Question: I try to build a stacked bar chart with varying widths, so that the width indicates the mean amount of an allocation, whereas the height indicates the numbers of allocations.
Following, you'll find my reproducible data:
'''
procedure = c("method1","method2", "method3", "method4","method1","method2", "method3", "method4","method1","method2", "method3","method4")
sector =c("construction","construction","construction","construction","delivery","delivery","delivery","delivery","service","service","service","service")
number = c(100,20,10,80,75,80,50,20,20,25,10,4)
amount_mean = c(1,1.2,0.2,0.5,1.3,0.8,1.5,1,0.8,0.6,0.2,0.9)
data0 = data.frame(procedure, sector, number, amount_mean)
'''
When using geom_bar and including widths within aes, I get the following error message:
> '''
position_stack requires non-overlapping x intervals. Furthermore, the bars are no longer stacked.
'''
'''
bar<-ggplot(data=data0,aes(x=sector,y=number,fill=procedure, width = amount_mean)) +
geom_bar(stat="identity")
'''
I also looked at the mekko-package, but it seems that this is only for bar charts.
Here is, what I'd like to have in the end (not based on above data):

Any idea how to solve my problem?
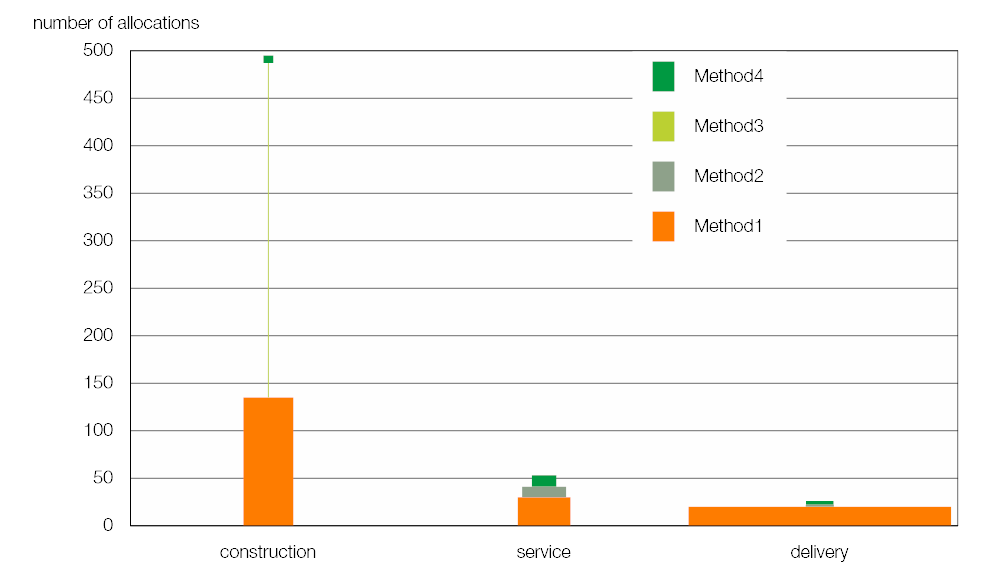
Answer: I have tried the same, 'geom_col()' as well but I've run to the same problem - with 'position = "stack"' it seems that we can't assign a 'width' parameter without unstacking.
But it turned up, that solution is quite simple - we can use 'geom_rect()' to build such plot "by hand".
There are your data:
'''
df <- data.frame(
procedure = rep(paste("method", 1:4), times = 3),
sector = rep(c("construction", "delivery", "service"), each = 4),
amount = c(100, 20, 10, 80, 75, 80, 50, 20, 20, 25, 10, 4),
amount_mean = c(1, 1.2, 0.2, 0.5, 1.3, 0.8, 1.5, 1, 0.8, 0.6, 0.2, 0.9)
)
'''
At first I have transformed your data set:
'''
df <- df |>
mutate(
amount_mean = amount_mean / max(amount_mean),
sector_num = as.numeric(sector)
) |>
arrange(desc(amount_mean)) |>
group_by(sector) |>
mutate(
xmin = sector_num - amount_mean / 2,
xmax = sector_num + amount_mean / 2,
ymin = cumsum(lag(amount, default = 0)),
ymax = cumsum(amount)
) |>
ungroup()
'''
What I do here:
1. I scaled down amount_mean, so the 0 >= amount_mean <= 1 (better for plotting, anyway we don't have another scale to show the real values of amount_mean);
2. I also decoded sector variable into numerical (for plotting, see below);
3. I've arranged data set in descending order by amount_mean (heavy means - at the bottom, light means on the top);
4. Grouping by sector, I calculated xmin, xmax to represent the amount_mean, and ymin, ymax for amount. The former two are a bit trickier. ymax is obviouse - you just take a cumulative sum for all amount starting from the first one. You need cumulative sum to calculate ymin as well, but starting from 0. So the first rectangle plotted with ymin = 0, second - with ymin = ymax of previouse triangle etc. All of this is performed withing each separate group of sectors.
Plot the data:
'''
df |>
ggplot(aes(xmin = xmin, xmax = xmax,
ymin = ymin, ymax = ymax,
fill = procedure
)
) +
geom_rect() +
scale_x_continuous(breaks = df$sector_num, labels = df$sector) +
#ggthemes::theme_tufte() +
theme_bw() +
labs(title = "Question 51136471", x = "Sector", y = "Amount") +
theme(
axis.ticks.x = element_blank()
)
'''
Result:
<URL>
Another option to prevent to 'procedure' variable to be reordered. So all let say "reds" are down, "greens" above etc. But it looks ugly:
'''
df <- df |>
mutate(
amount_mean = amount_mean / max(amount_mean),
sector_num = as.numeric(sector)
) |>
arrange(procedure, desc(amount), desc(amount_mean)) |>
group_by(sector) |>
mutate(
xmin = sector_num - amount_mean / 2,
xmax = sector_num + amount_mean / 2,
ymin = cumsum(lag(amount, default = 0)),
ymax = cumsum(amount)
) |>
ungroup()
'''
<URL>